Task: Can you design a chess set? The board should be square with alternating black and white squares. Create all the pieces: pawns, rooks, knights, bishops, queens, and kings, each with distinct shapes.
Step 5563:
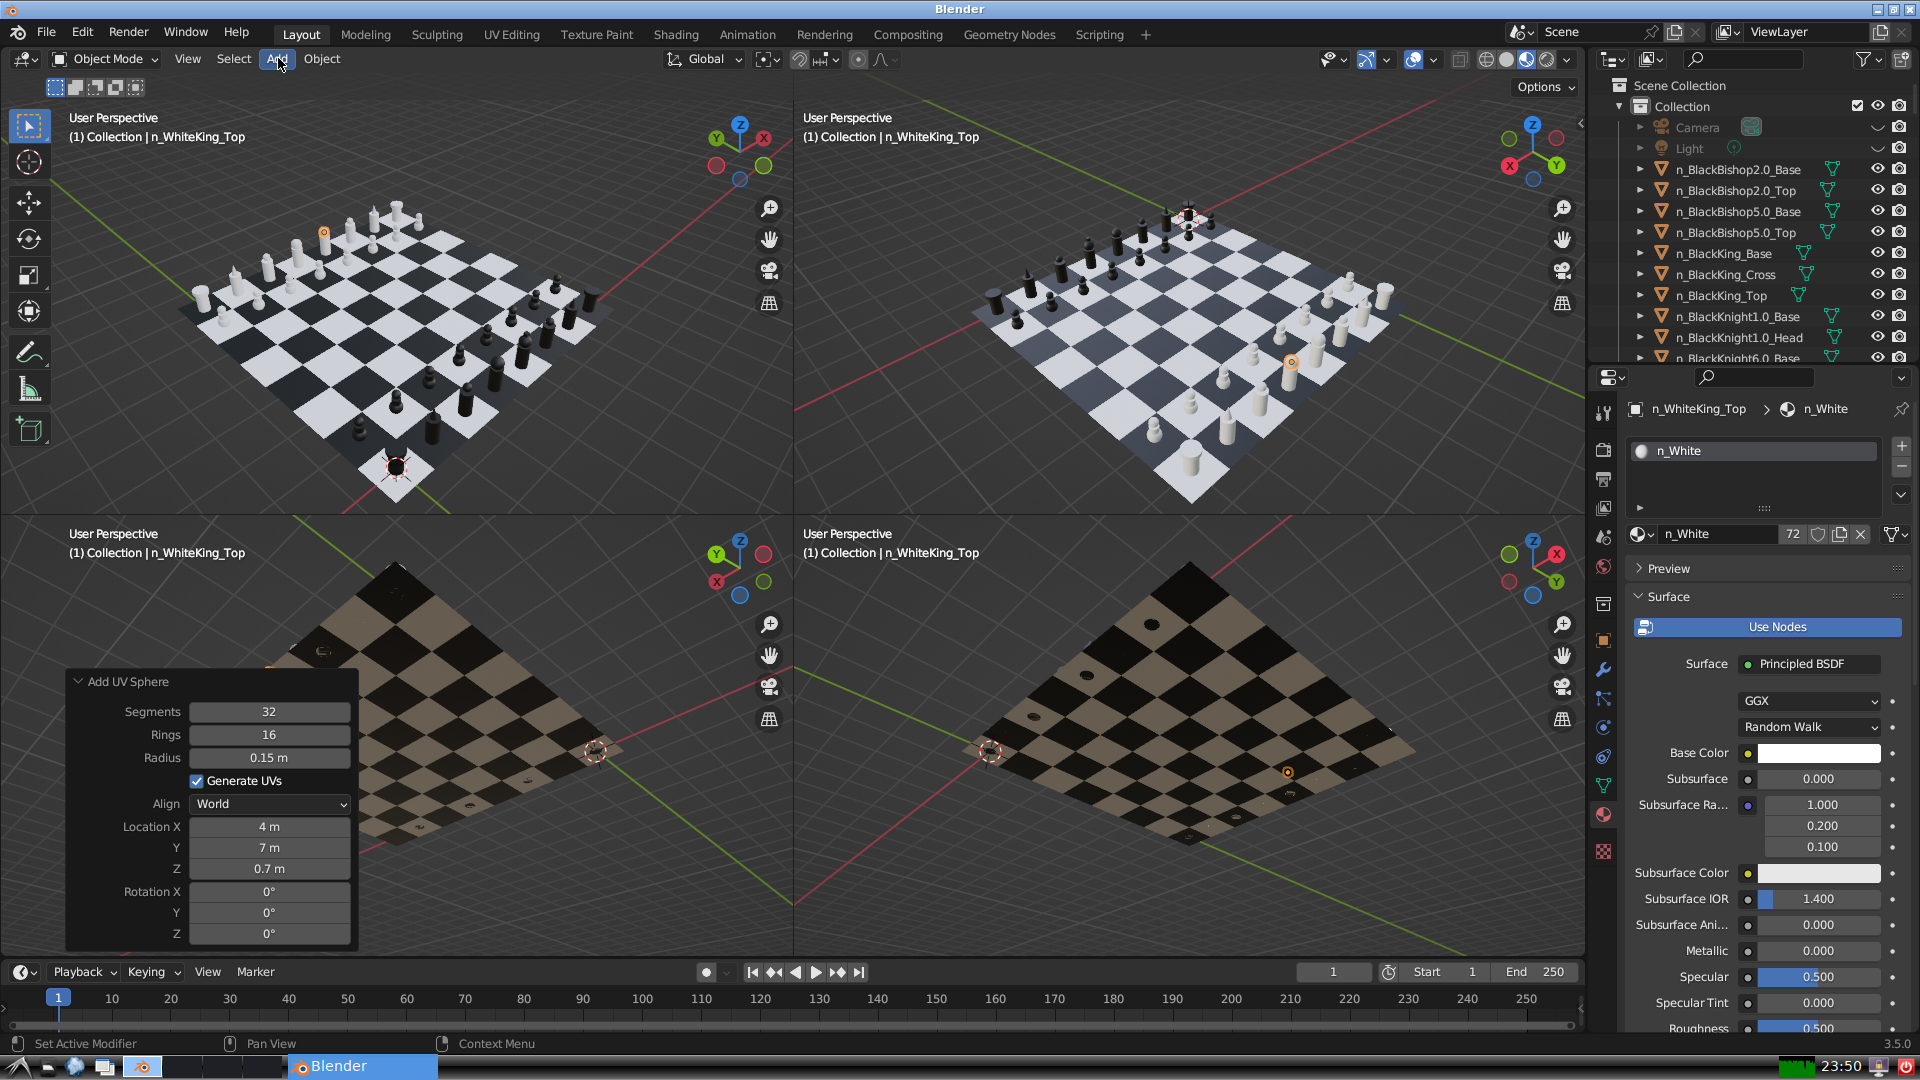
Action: click: no